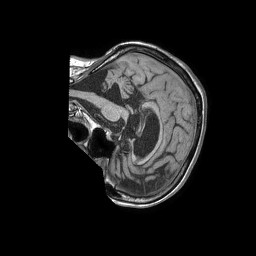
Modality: T1w
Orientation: sagittal
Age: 63
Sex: female
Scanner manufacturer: philips
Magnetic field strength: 1.5 T
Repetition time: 0.008142 s
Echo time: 0.003797 s